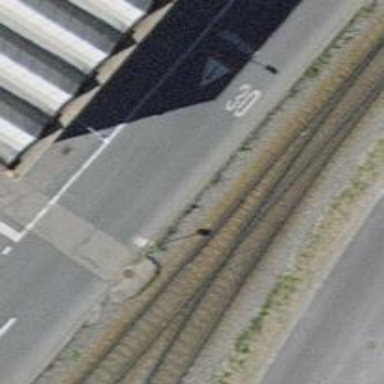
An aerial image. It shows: Railway switch.